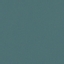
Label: SeaLake